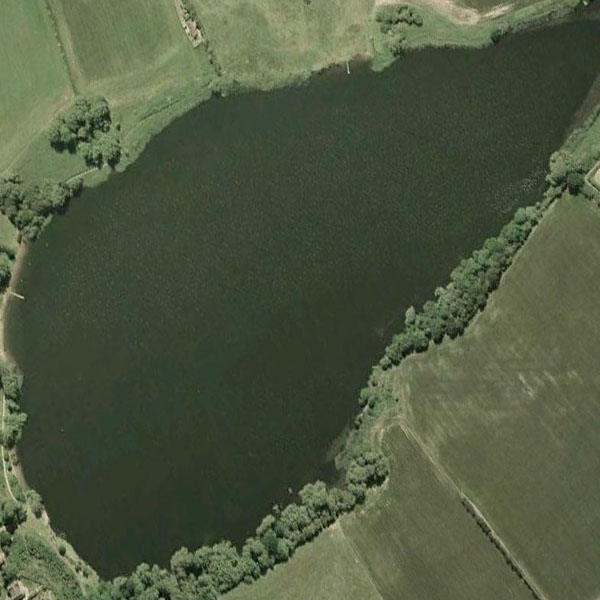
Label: Pond